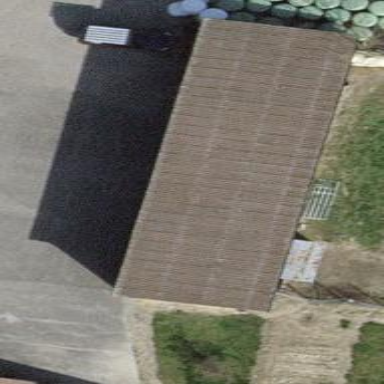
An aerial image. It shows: Farm auxiliary building.